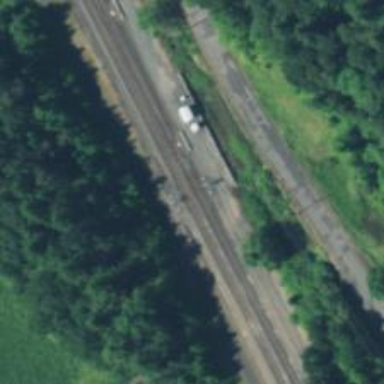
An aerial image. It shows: Railway signal.